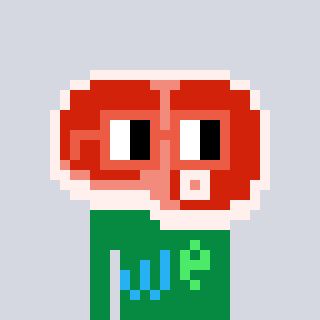
a pixel art character with square orange glasses, a steak-shaped head and a green-colored body on a cool background